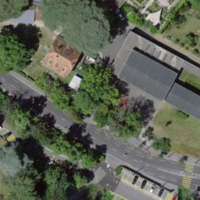
EUNIS habitat code: 54
Species observed at this site:
Vicia hirsuta
Ichthyosaura alpestris
Viburnum tinus
Ficaria verna